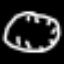
Label: clock